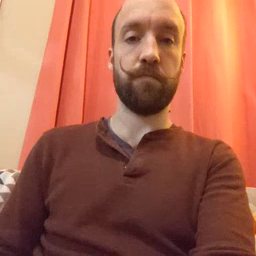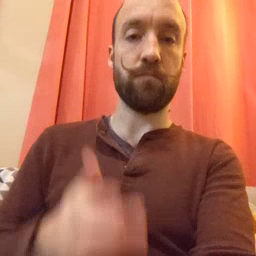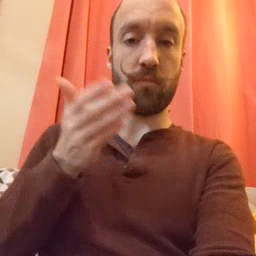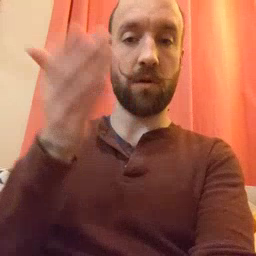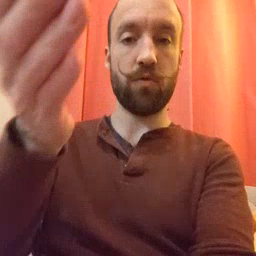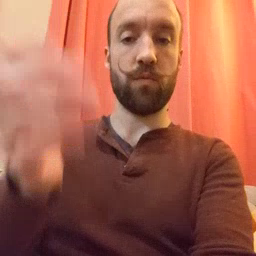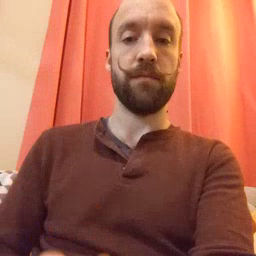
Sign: boat